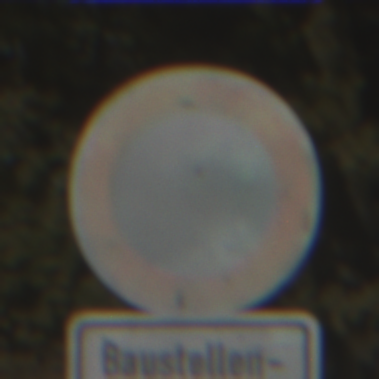
Verkehrszeichen: VerbotFahrzeugeAllerArt
Zusatzzeichen unten: SonstigeFahrzeugePersonengruppenFrei1
Umgebung: Outdoor, Nature
Tageszeit: MorningAfternoon
Wetter: PartlyCloudy
Licht: Natural
Jahreszeit: NotSpecified
Kontrast: HighContrast